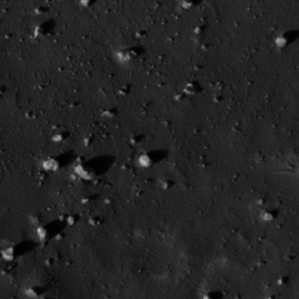
Label: non_frost